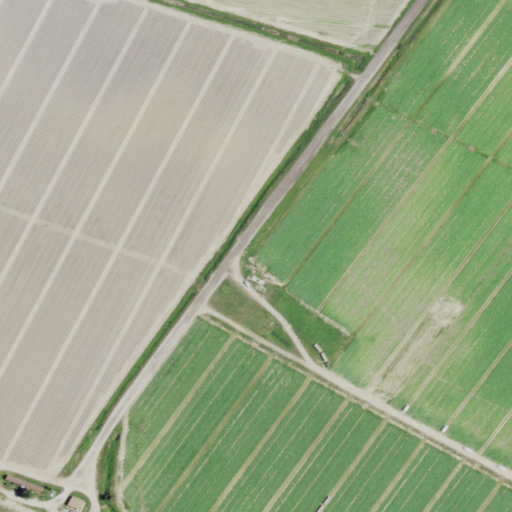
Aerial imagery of island in New Jersey named Jones Island containing cultivated crops, low intensity development, medium intensity development, and open development